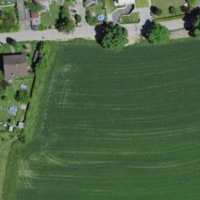
EUNIS habitat code: 55
Species observed at this site:
Stellaria graminea